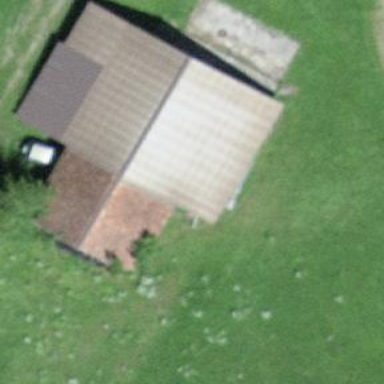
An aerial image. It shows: Rural barn.